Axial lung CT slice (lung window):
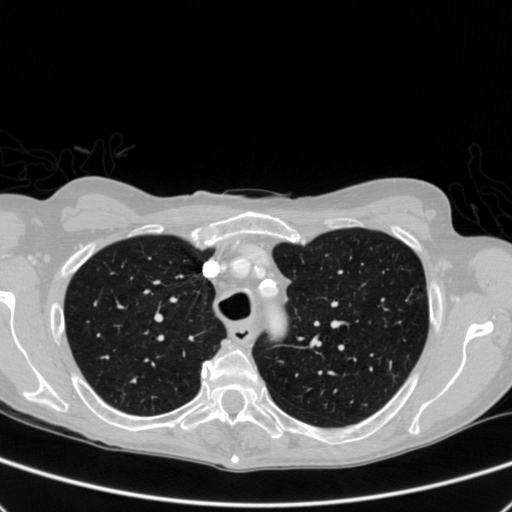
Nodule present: no